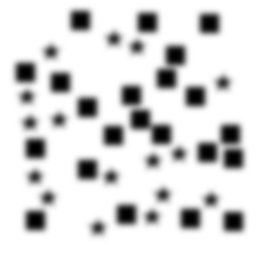
Squares: 22
Triangles: 0
Stars: 16
Total shapes: 38